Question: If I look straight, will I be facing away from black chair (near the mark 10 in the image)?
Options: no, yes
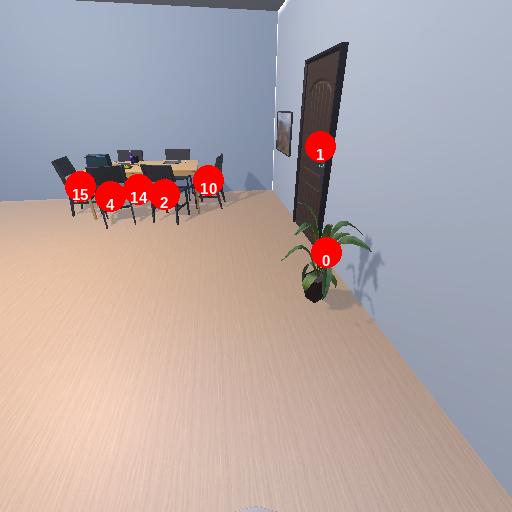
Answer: no